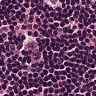
Metastatic tissue present: no